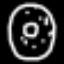
Label: donut